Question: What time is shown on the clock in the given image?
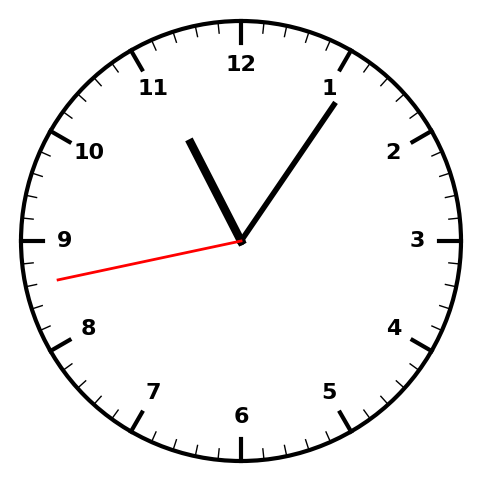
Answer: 11:05:43